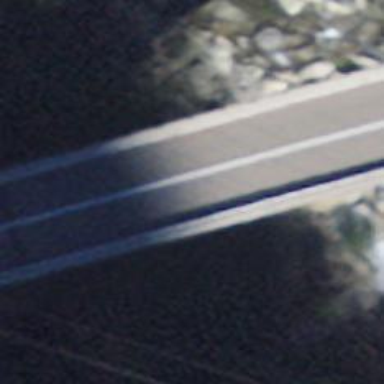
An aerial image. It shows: Bridge.